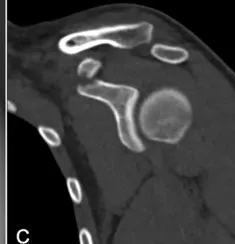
CT-scan coronal view.
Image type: radiology (ct)